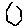
Label: hexagon